Question: I have written an ID3 and it prints the data. However, this is not very readable when the data sets become large. Is there any more human readable way this can be done?
Example of output given by the code below:
'''
if( Outlook == "Sunny") {
if( Humidity == "High") {
PlayTennis = "No";
} else if( Humidity == "Normal") {
PlayTennis = "Yes";
}
} else if( Outlook == "Overcast") {
PlayTennis = "Yes";
} else if( Outlook == "Rain") {
if( Wind == "Weak") {
PlayTennis = "Yes";
} else if( Wind == "Strong") {
PlayTennis = "No";
}
}
'''
I would ideally like to get a graph as follows from the above output:

Is there something I could use instead of these methods to give a tree automatically. The end goal is to analyse the tree depth etc?
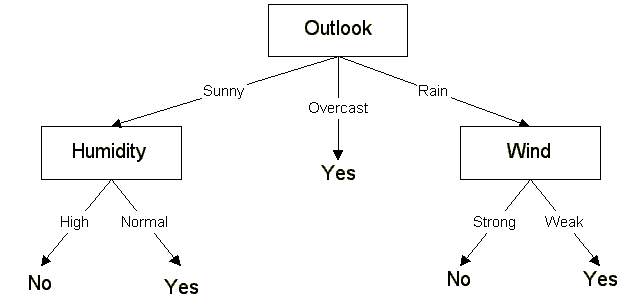
Answer: Take a look at <URL>
It is the layout code used by antlr and seems to work pretty well.